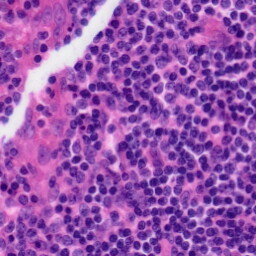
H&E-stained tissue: Tonsil